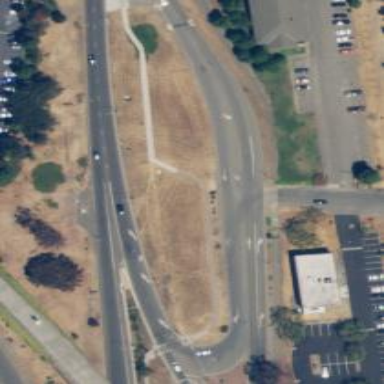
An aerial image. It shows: Tertiary road.